Interaction volume radius: 10 \u00c5
Interaction volume height: 20 \u00c5
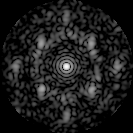
Disorder parameter: 0.6166